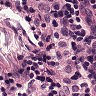
Metastatic tissue present: no